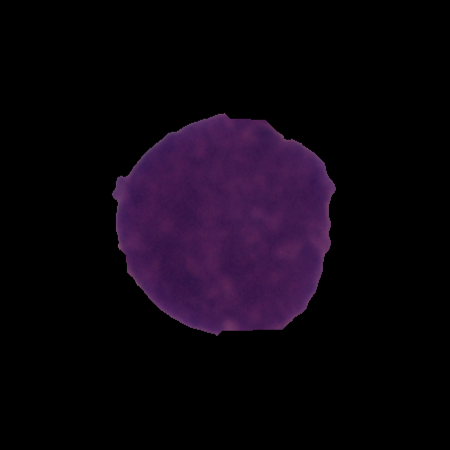
Label: cancer